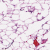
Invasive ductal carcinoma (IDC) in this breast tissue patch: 0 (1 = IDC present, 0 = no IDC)